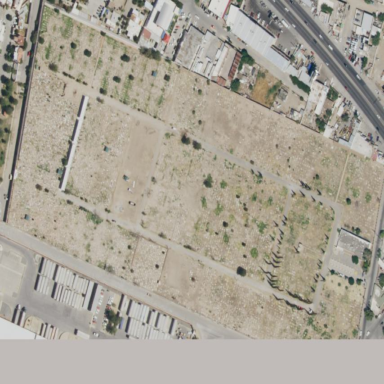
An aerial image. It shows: Cemetery.